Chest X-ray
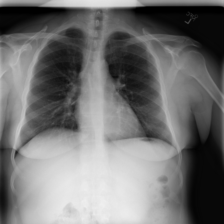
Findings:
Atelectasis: negative
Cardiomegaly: negative
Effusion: negative
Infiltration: positive
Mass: negative
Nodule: negative
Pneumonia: negative
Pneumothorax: negative
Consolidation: negative
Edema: negative
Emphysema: negative
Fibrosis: negative
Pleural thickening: negative
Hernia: negative